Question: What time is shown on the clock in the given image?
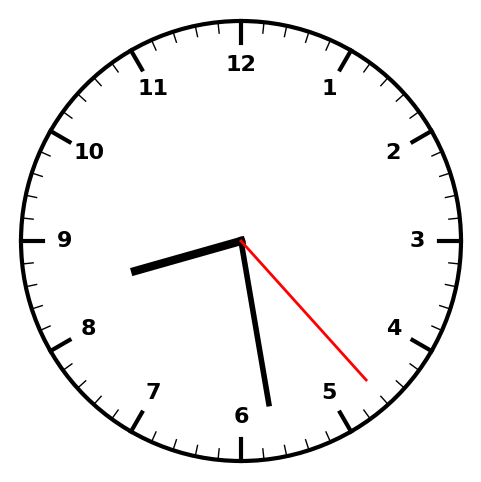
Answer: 08:28:23